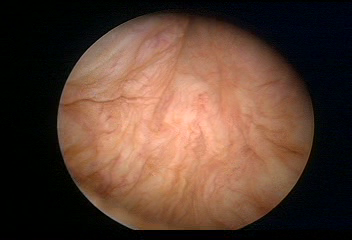
Modality: WLC
Class: Normal mucosa
Bladder cancer association: No